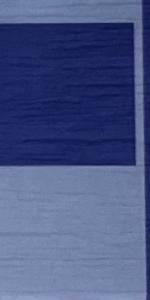
Label: Empty